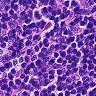
Metastatic tissue present: no